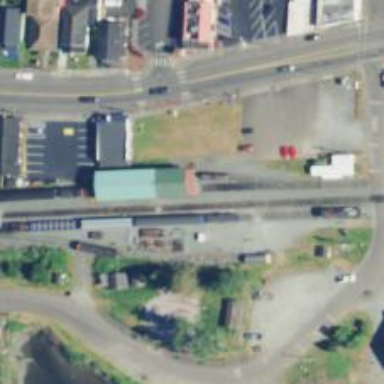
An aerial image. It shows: Rail spur service.